九年级 · 计数
小强、小亮、小文三位同学玩投硬币游戏. 三人同时各投出一枚均匀硬币, 若出现三个正面向上或三个反面向上, 则小强赢; 若出现两个正面向上和一个反面向上, 则小亮赢; 若出现一个正面向上和两个反面向上,则小文赢. 有下列说法: (1)小强赢的概率最小; (2)小文和小亮赢的概率相等; (3)小文赢的概率是 $\frac{3}{8}$; (4)这是一个公平的游戏. 其中, 正确的是 $\qquad$ (填序号).

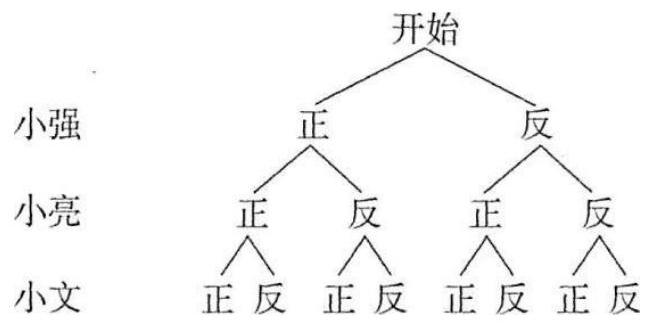
答案: (1)(2)(3)

解析: 解：画树状图如下：

则 $P($ 三个正面向上或三个反面向上 $)=\frac{2}{8}=\frac{1}{4}$, 即小强获胜的概率是 $\frac{1}{4} ;$

$P($ 出现两个正面向上和一个反面向上 $)=\frac{3}{8}$, 即小亮获胜的概率是 $\frac{3}{8}$;

$P($ 出现一个正面向上和两个反面向上 $)=\frac{3}{8}$, 即小文获胜的概率是 $\frac{3}{8}$.

由此可知小强获胜的概率最小, 小亮和小文获胜的概率相等, 小文赢的概率是 $\frac{3}{8}$, 此游戏不公平. 故答案为(1)(2)(3).